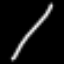
Label: line